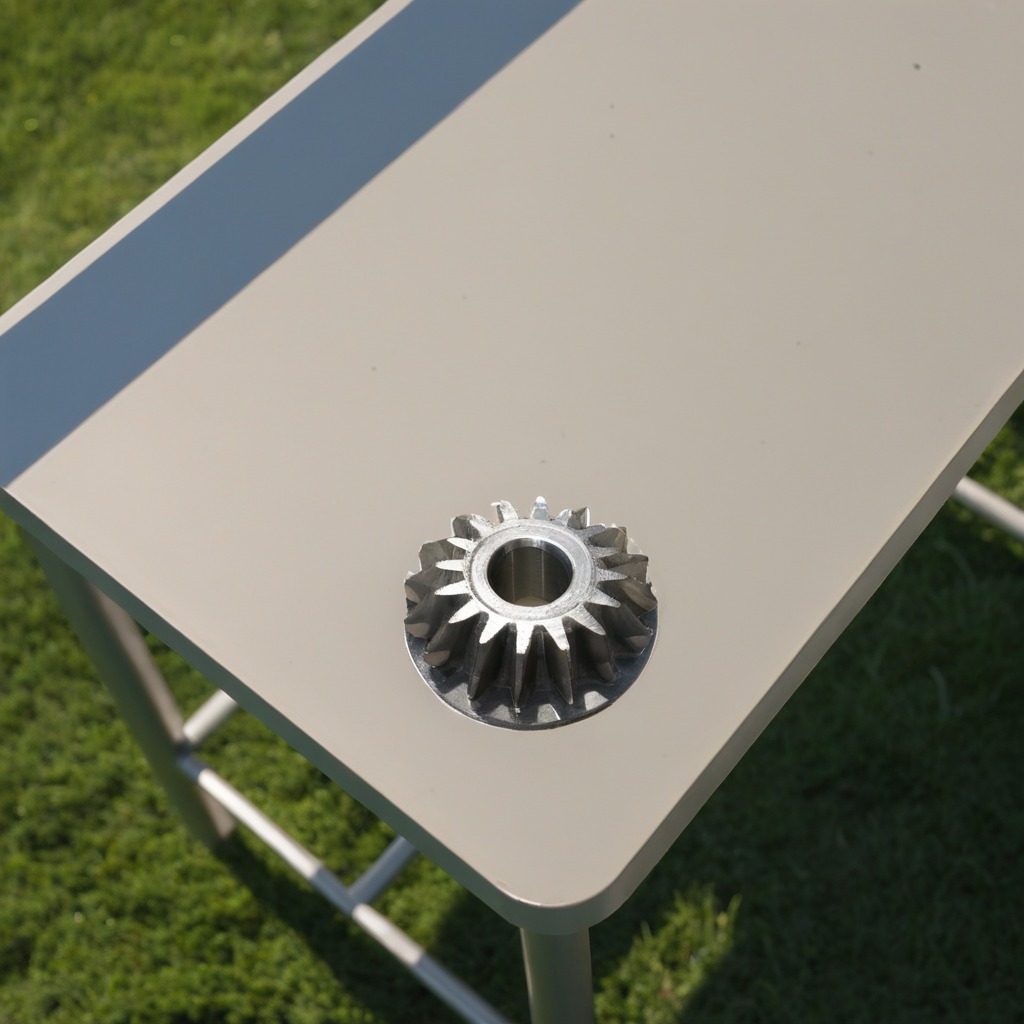
A steel gear with teeth is lying on a clean utility table in a temporary outdoor tool station afternoon light present textured surface